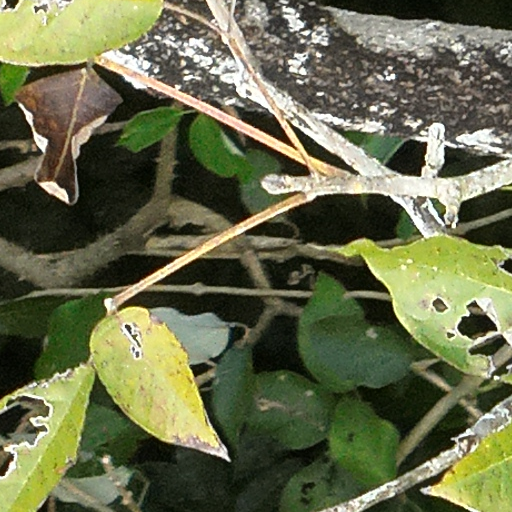
Species: Tabebuia rosea
GBIF accepted scientific name: Tabebuia rosea
Crown area (m\u00b2): 129.44